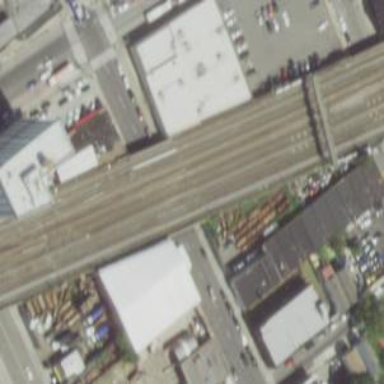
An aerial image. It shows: Electrified railway with rail tracks.